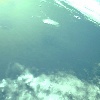
Label: water